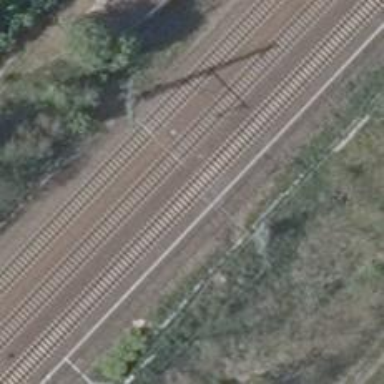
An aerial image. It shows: Railway milestone with catenary mast.